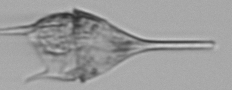
Label: Tripos_lineatus